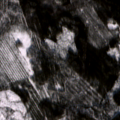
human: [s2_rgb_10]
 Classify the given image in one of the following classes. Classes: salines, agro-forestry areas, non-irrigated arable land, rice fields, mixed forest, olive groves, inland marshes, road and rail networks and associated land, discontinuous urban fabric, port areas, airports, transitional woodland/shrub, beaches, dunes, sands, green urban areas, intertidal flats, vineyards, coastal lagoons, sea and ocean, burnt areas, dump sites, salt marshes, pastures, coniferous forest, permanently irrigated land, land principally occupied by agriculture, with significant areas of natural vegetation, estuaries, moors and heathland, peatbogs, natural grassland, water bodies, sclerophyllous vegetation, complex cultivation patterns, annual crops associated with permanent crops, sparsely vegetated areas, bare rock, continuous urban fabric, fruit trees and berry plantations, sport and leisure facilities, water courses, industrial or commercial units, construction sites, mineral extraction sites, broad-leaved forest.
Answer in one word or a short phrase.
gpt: mixed forest, transitional woodland/shrub